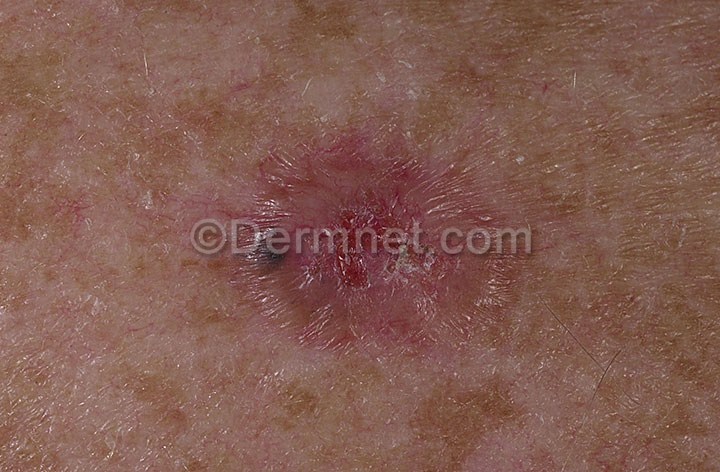
Disease: Actinic Keratosis Basal Cell Carcinoma and other Malignant Lesions